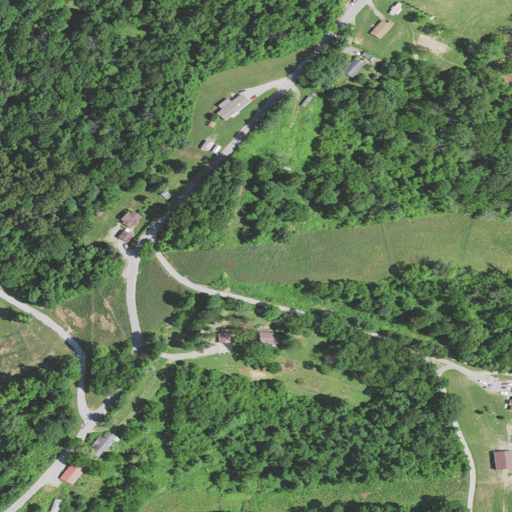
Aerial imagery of ridge(s) in West Virginia named Nixon Ridge containing deciduous forest, mixed forest, open development, grassland, pasture, and low intensity development